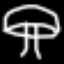
Label: mushroom